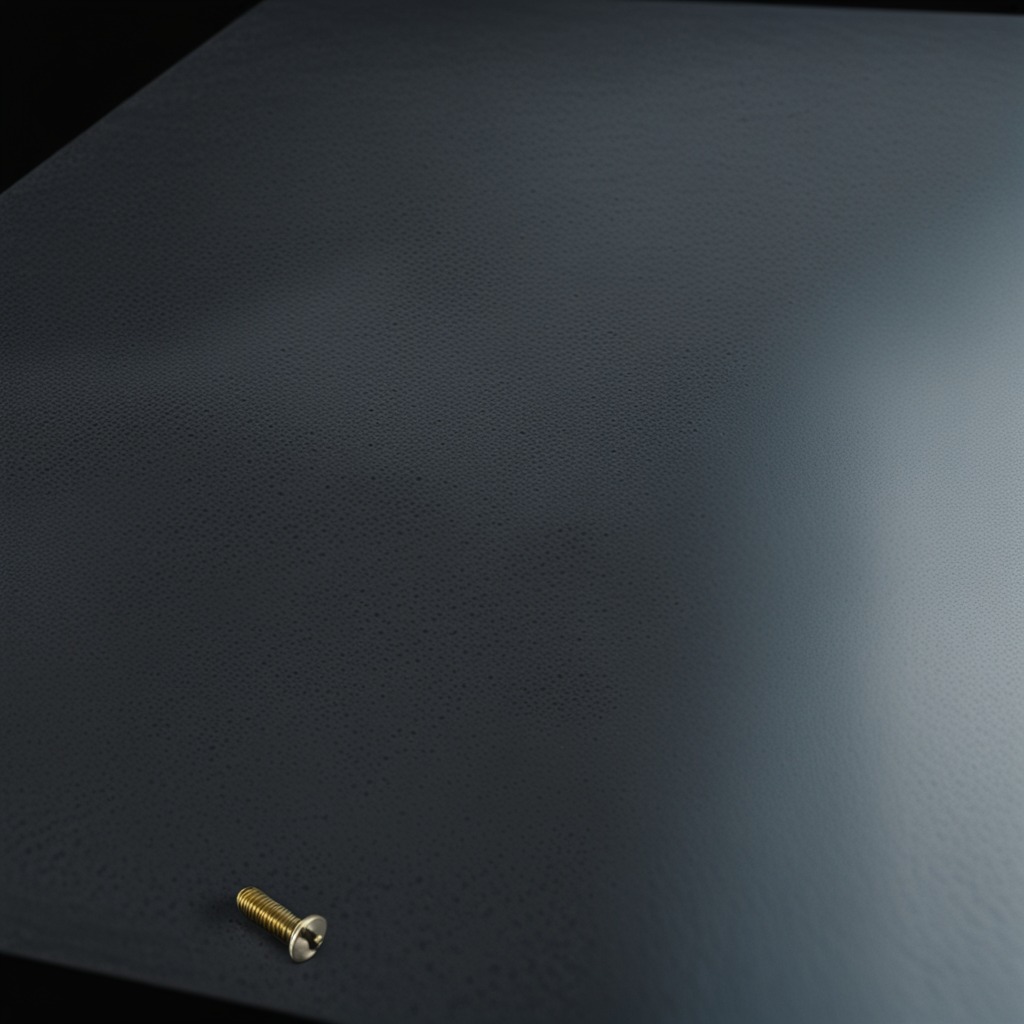
A metal screw is lying on a clean granite table inside a workshop at night.